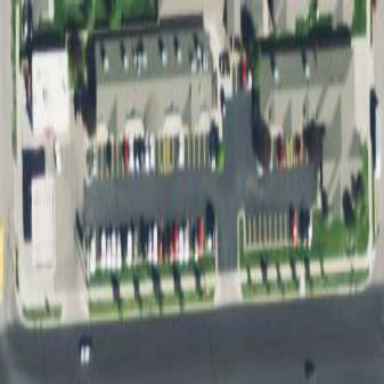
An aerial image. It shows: Retail area.